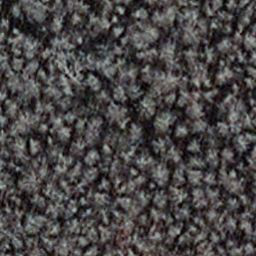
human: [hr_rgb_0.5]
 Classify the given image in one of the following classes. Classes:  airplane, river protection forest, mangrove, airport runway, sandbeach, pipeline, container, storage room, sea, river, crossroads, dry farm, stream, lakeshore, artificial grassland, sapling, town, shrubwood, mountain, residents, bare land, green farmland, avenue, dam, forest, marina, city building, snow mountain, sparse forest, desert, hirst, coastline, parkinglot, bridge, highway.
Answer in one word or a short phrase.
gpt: sapling